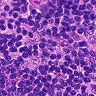
Metastatic tissue present: no